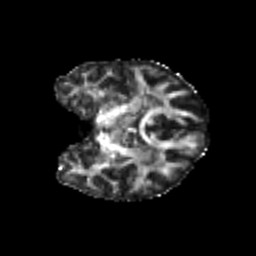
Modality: FA
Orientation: coronal
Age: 21
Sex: female
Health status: healthy
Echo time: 0.074 s